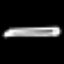
Label: pencil